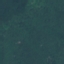
Land use / land cover: Forest